Question: I am saving a object I call action to Parse.com
and I am getting the following error:
'''
111 invalid type for key bookPointer, expected *Book, but got string
'''
The code I use is:
'''
action.set("bookPointer", "SPecEgZUhL");
action.save(null, {
success: function (data) {
// The object was saved successfully.
callback(true);
},
error: function (data,error) {
// The save failed.
// error is a Parse.Error with an error code and description.
console.log("Error: " + error.code + " " + error.message);
callback(false);
}
});
'''
And my Book data looks like:

How do I get the pointer to my book, my *book in javascript?
Make sense to me that it should work fine with the objectId.
Thanks!
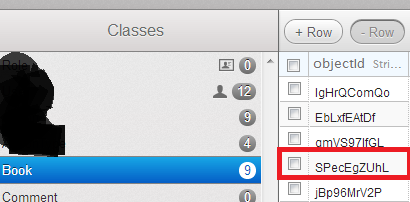
Answer: A simpler/more strongly typed method would be:
'''
// Assumes var Book = Parse.Object.extend("Book");
action.set("bookPointer", new Book({id: "SPecEgZUhL"}));
'''
it's also not typically conventional to name columns after their type (e.g. "book" instead of "bookPointer")